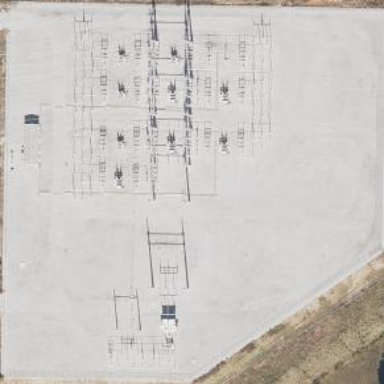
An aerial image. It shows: Power substation with fence around it. The substation is used for switching.